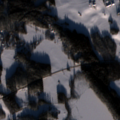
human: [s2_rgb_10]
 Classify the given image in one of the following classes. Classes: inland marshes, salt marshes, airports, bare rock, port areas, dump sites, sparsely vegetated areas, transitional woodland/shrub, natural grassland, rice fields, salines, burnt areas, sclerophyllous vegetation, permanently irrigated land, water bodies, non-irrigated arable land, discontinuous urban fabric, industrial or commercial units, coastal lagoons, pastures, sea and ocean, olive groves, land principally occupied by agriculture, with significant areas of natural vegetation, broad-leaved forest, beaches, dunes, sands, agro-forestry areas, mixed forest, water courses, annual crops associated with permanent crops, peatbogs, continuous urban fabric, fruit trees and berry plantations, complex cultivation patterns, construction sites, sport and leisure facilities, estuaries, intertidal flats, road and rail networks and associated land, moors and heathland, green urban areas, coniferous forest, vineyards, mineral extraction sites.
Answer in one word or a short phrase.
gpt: non-irrigated arable land, land principally occupied by agriculture, with significant areas of natural vegetation, coniferous forest, mixed forest